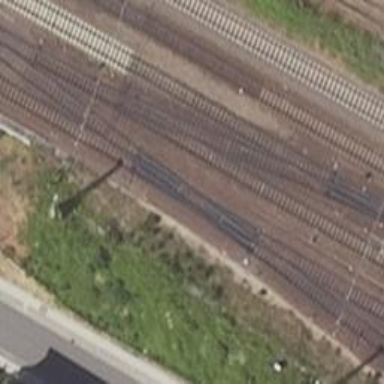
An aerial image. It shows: Railway switch.